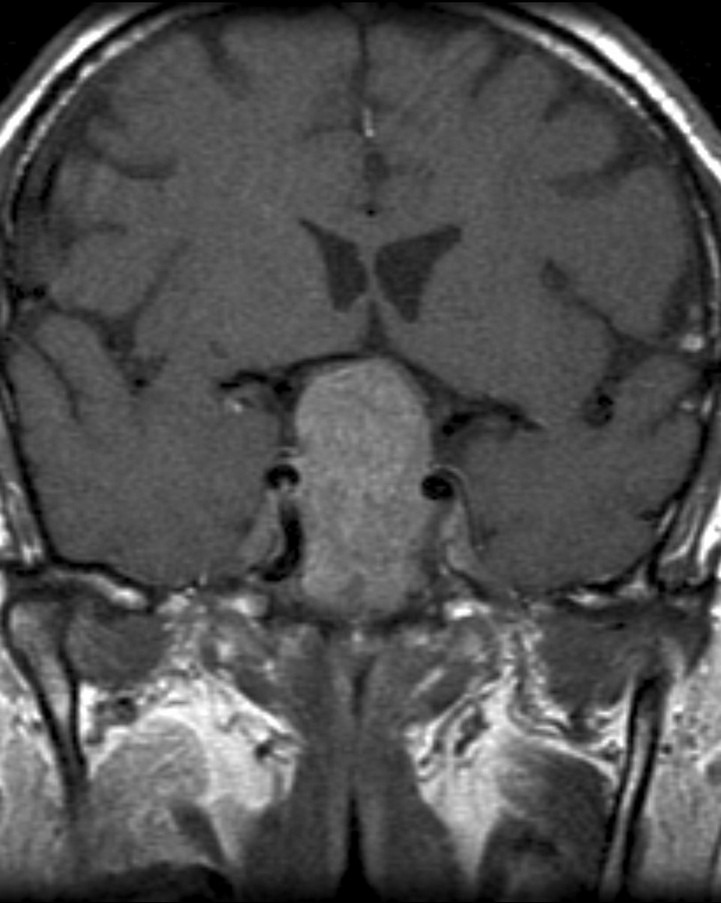
Label: pituitary